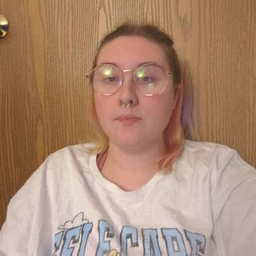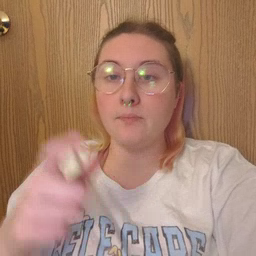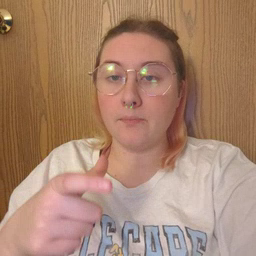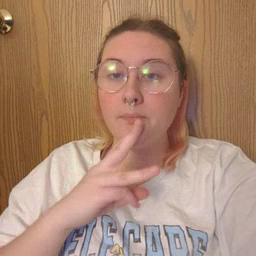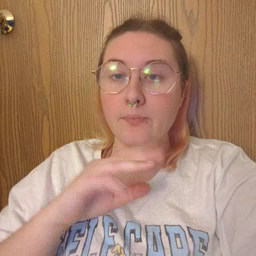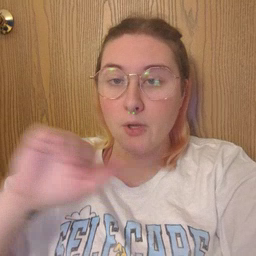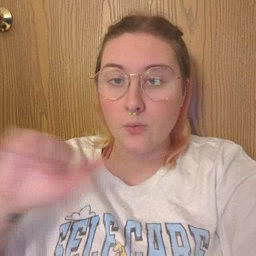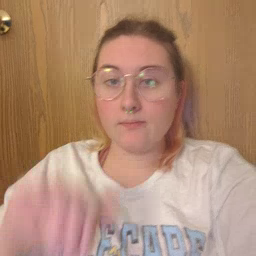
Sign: pool